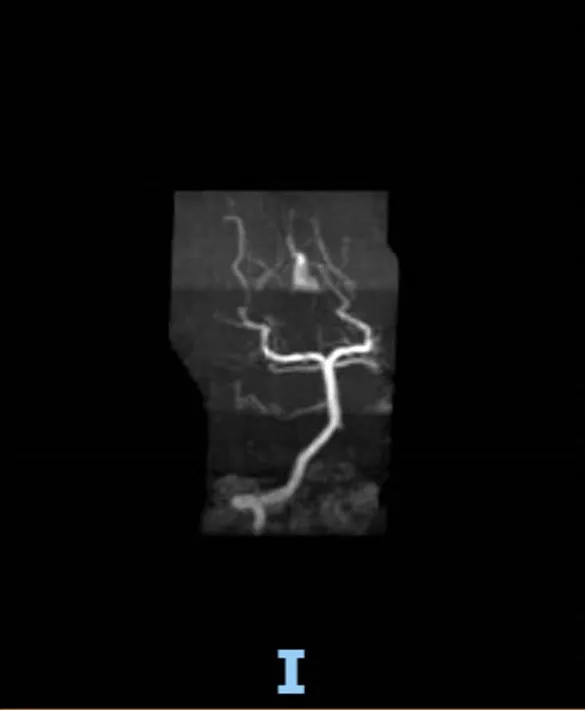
MRA brain with occluded right vertebral artery and patent basilar artery.
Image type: radiology (mri)